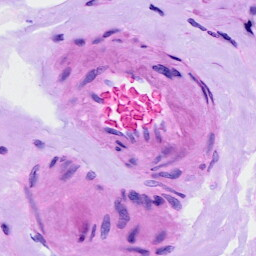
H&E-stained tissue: Ovarian